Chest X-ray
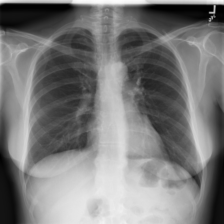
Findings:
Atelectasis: negative
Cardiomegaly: negative
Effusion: negative
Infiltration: negative
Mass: negative
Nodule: negative
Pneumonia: negative
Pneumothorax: negative
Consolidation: negative
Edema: negative
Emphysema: negative
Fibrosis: negative
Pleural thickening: negative
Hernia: negative